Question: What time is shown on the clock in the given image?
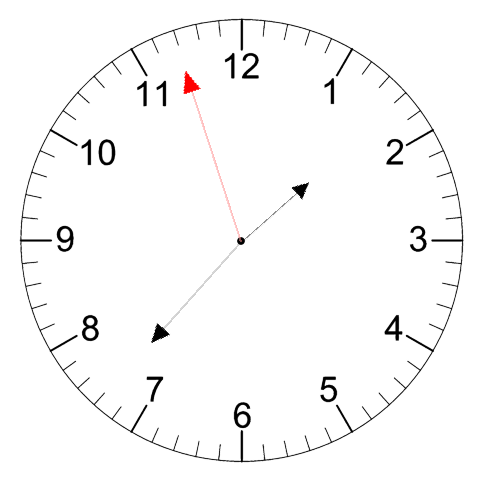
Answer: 01:36:57